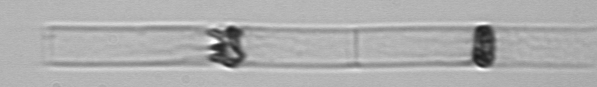
Label: Dactyliosolen_blavyanus